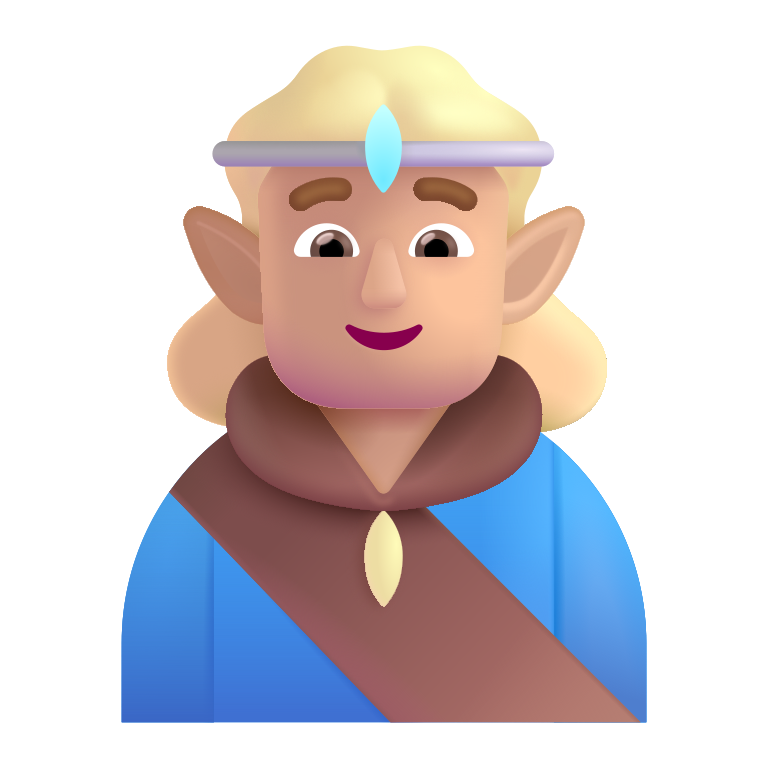
man elf color  light